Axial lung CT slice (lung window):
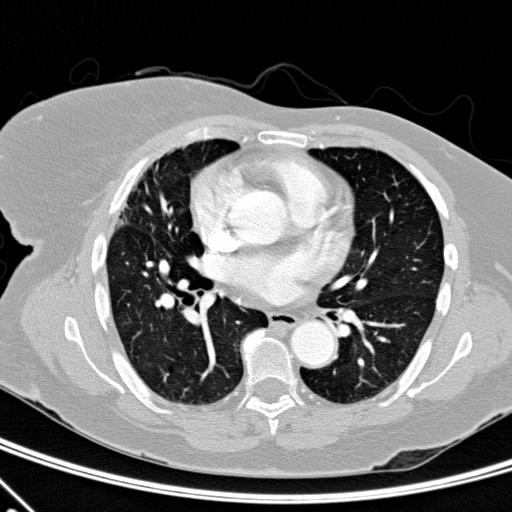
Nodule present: no